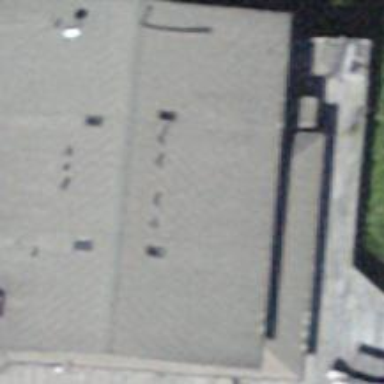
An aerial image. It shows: Restaurant in building.